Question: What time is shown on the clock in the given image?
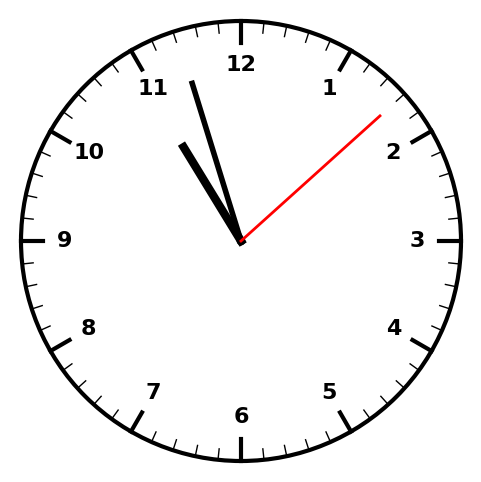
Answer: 10:57:08